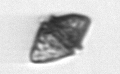
Label: Kryptoperidinium_triquetrum